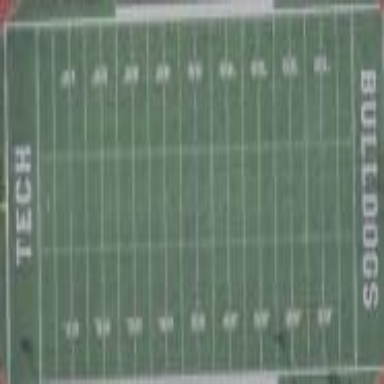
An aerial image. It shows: American football pitch with artificial turf surface for leisure land.